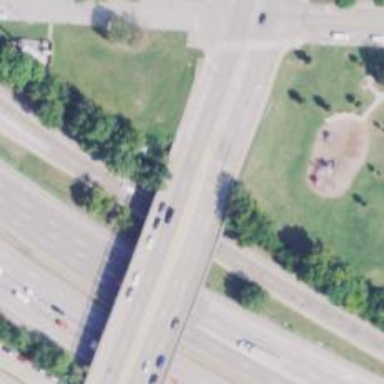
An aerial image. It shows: Tertiary road with bridge.